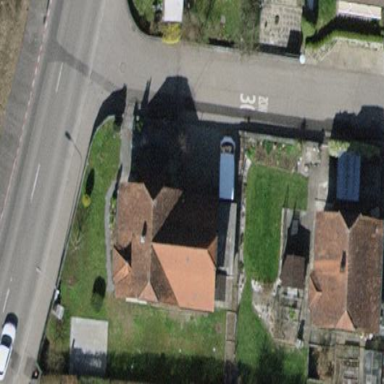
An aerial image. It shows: Building with tile roof.